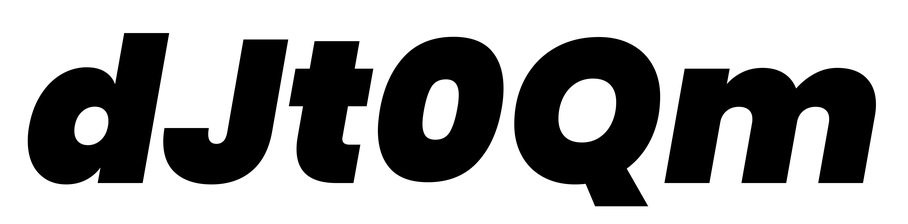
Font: Poppins-BlackItalic